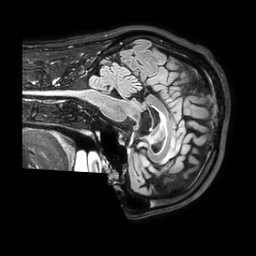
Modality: FLAIR
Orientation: sagittal
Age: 34
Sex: male
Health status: ill
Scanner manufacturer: philips
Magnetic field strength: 3 T
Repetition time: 4.8 s
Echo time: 0.34 s